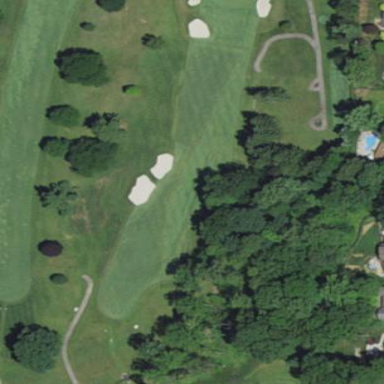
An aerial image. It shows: Grassy area designated as golf fairway.